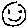
Label: smiley face